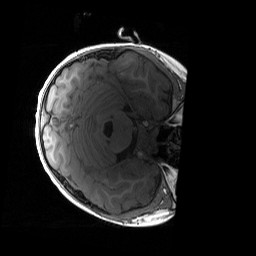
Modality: T1w
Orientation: axial
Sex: male
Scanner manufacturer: siemens
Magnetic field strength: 3 T
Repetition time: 1.9 s
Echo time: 0.00243 s